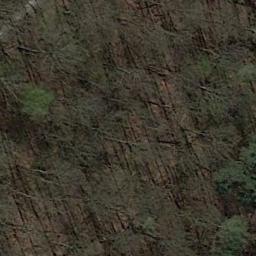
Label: forest